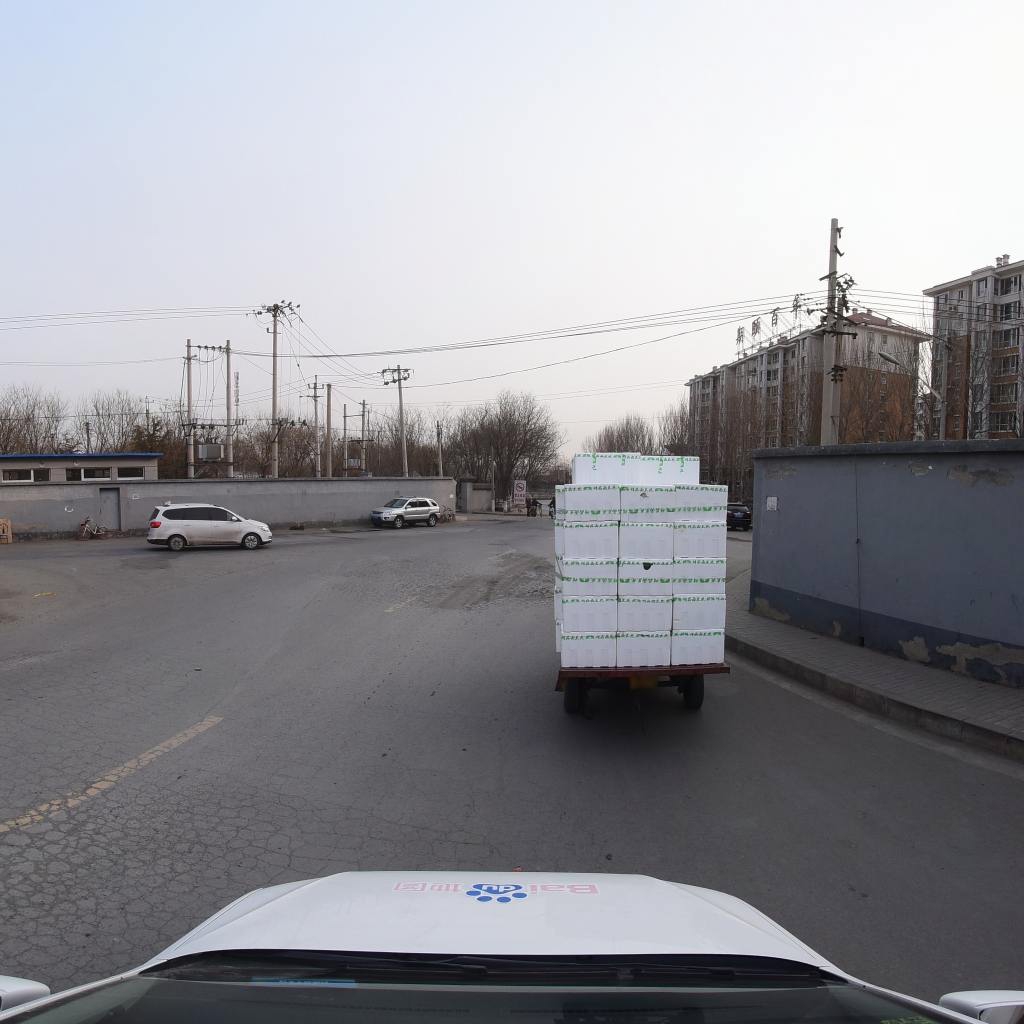
Region: Fengtai
Road damage annotations: alligator crack, alligator crack